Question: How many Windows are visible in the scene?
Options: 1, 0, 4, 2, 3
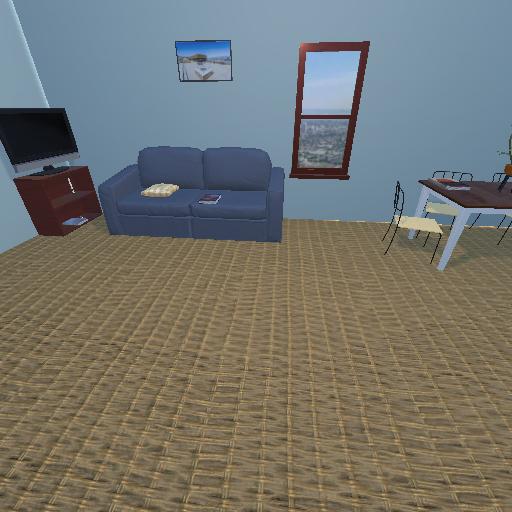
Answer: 1